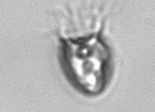
Label: Balanion